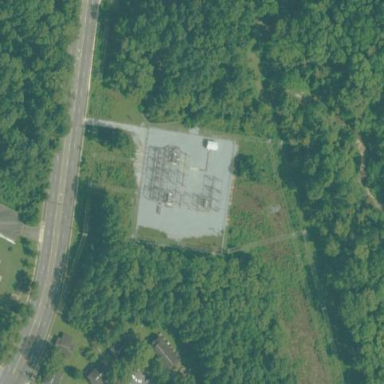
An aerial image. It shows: Distribution level power substation enclosed by fence.